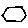
Label: hexagon